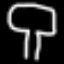
Label: mushroom